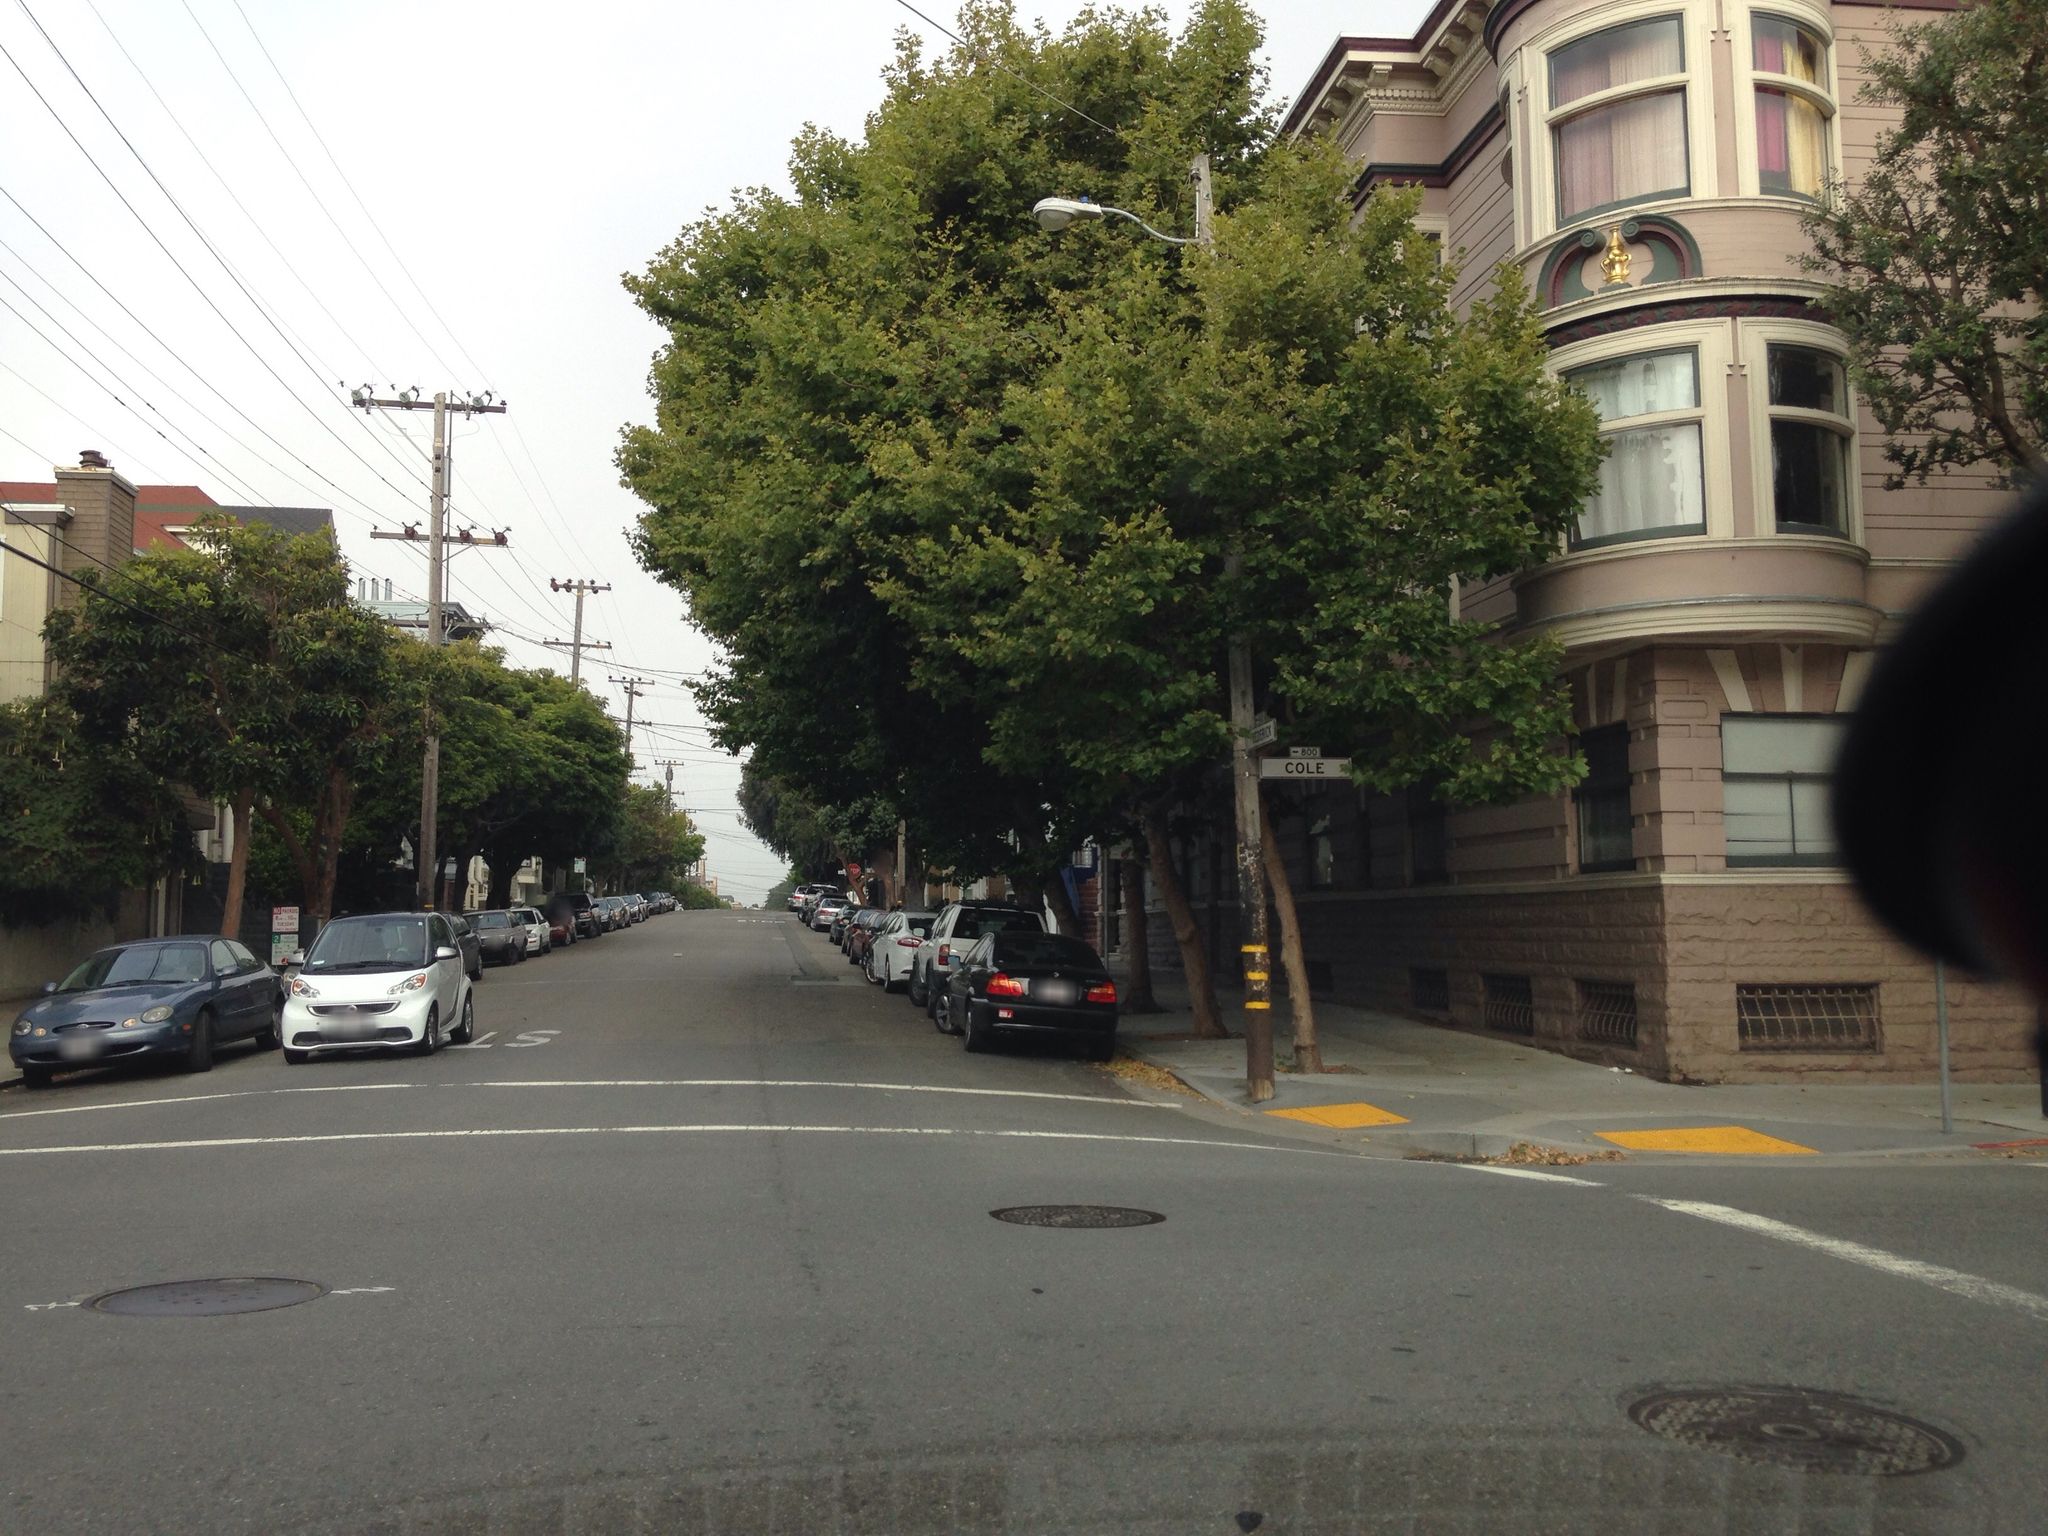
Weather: cloudy
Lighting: day
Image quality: good
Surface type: driving surface
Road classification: tertiary
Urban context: urban centre
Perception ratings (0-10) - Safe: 6.93, Lively: 8.34, Beautiful: 7.98, Boring: 1.2, Depressing: 1.92, Wealthy: 6.3